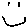
Label: smiley face